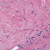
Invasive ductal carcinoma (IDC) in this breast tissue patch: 1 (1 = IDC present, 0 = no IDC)